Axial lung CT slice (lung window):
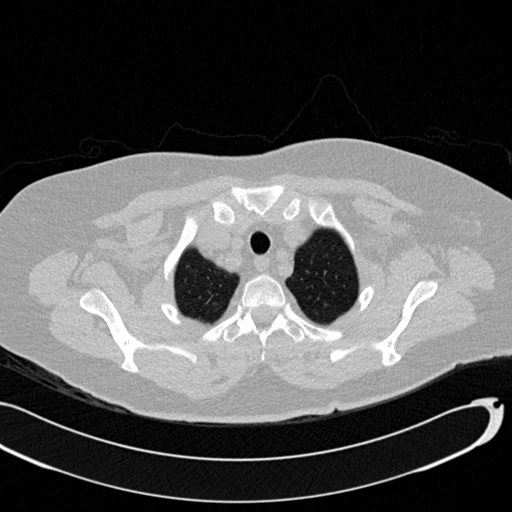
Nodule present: no